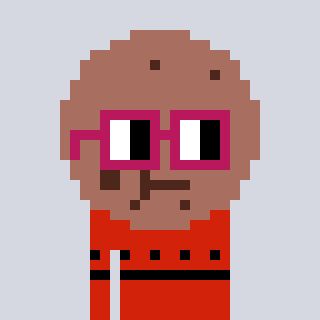
a pixel art character with square dark red glasses, a cookie-shaped head and a red-colored body on a cool background